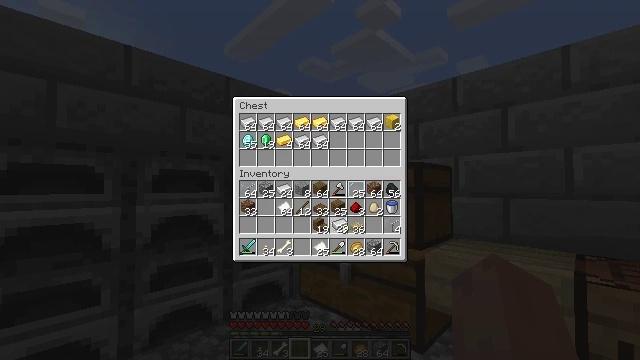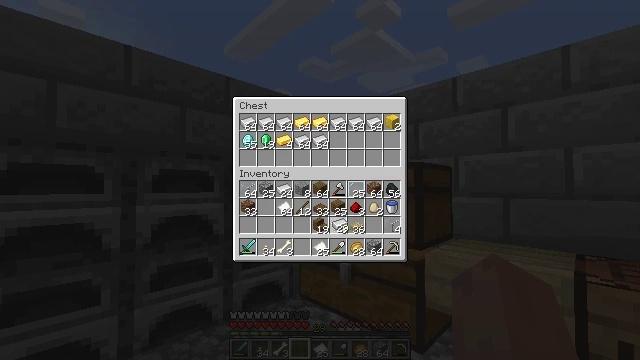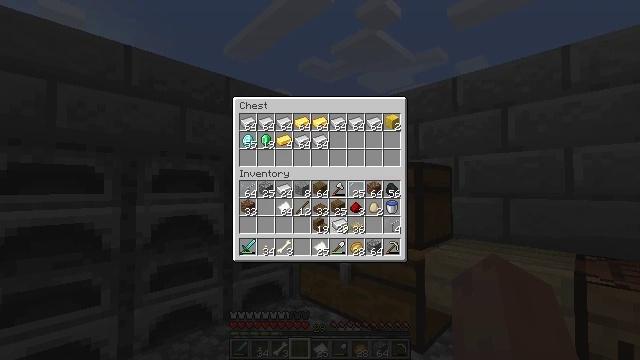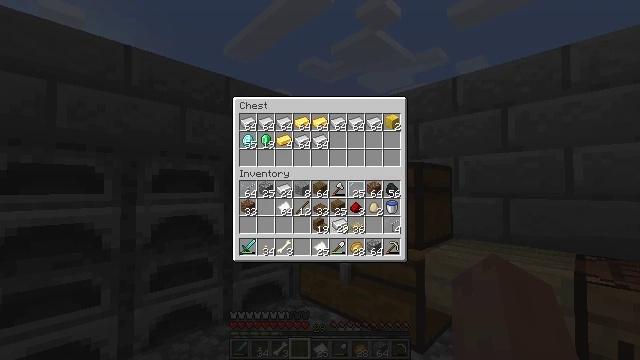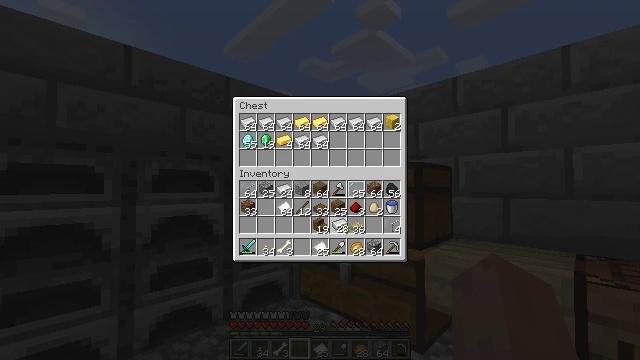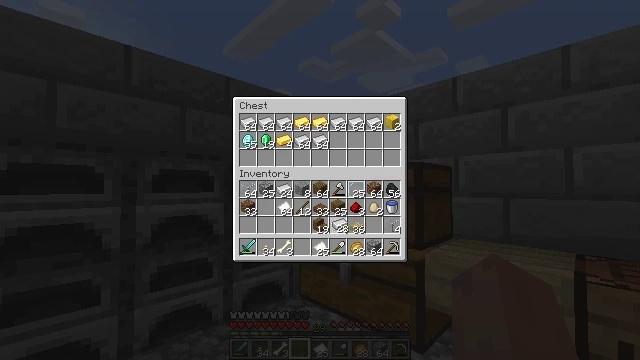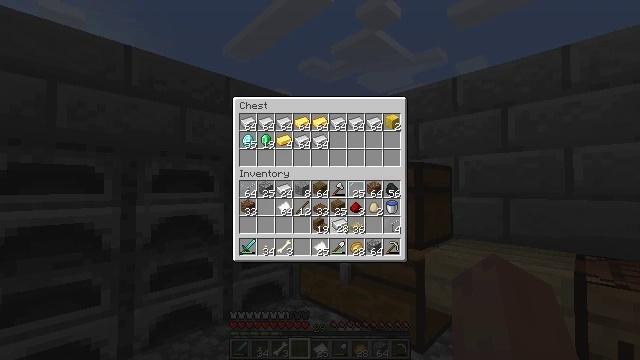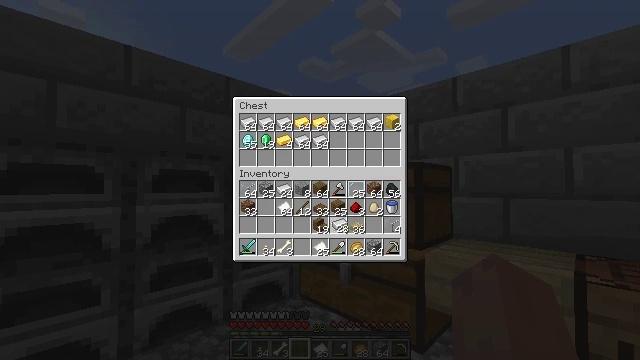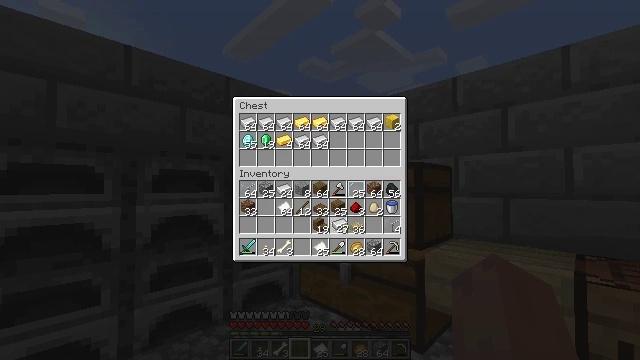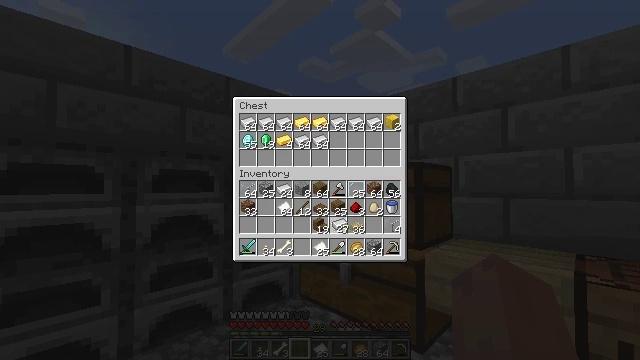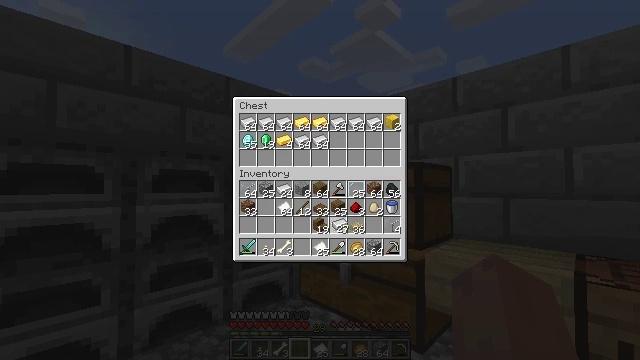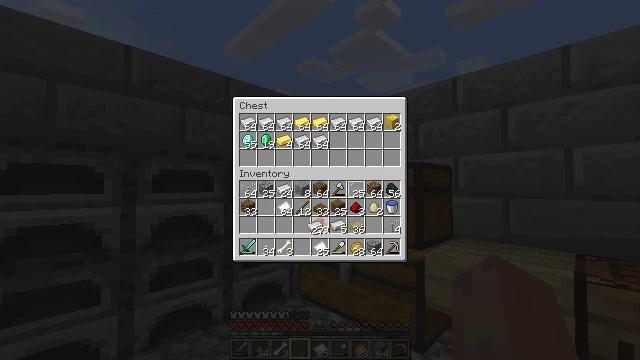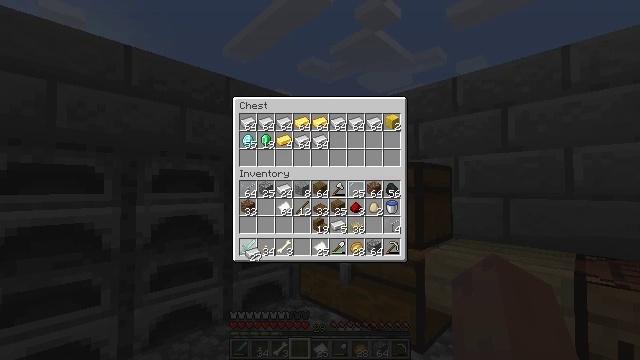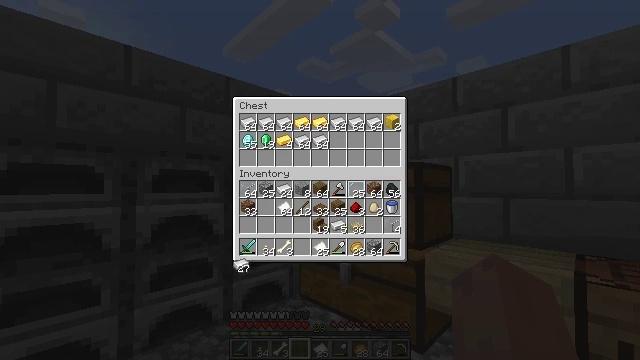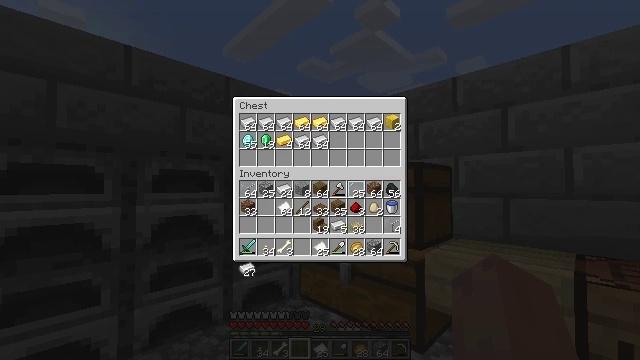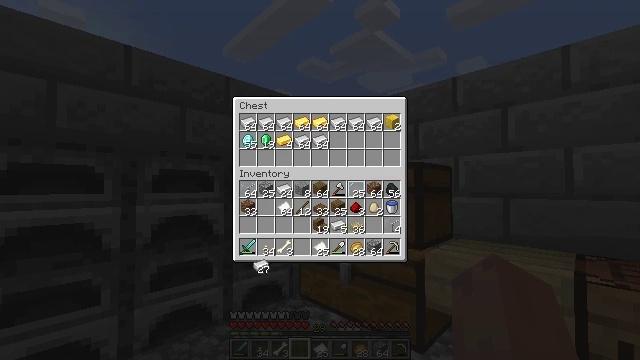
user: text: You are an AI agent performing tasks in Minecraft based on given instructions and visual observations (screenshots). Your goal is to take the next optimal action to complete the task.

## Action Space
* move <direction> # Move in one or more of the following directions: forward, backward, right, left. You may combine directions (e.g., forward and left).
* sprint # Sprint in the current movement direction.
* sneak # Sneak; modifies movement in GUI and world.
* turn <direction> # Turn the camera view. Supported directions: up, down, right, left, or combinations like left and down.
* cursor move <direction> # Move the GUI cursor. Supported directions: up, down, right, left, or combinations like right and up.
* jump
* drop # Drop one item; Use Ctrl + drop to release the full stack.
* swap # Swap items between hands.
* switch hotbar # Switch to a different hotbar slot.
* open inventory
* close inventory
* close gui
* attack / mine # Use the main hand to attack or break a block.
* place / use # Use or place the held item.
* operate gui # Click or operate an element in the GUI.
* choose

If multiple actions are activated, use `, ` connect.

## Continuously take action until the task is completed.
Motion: motion action
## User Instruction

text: Combine redstone and iron ingots in the crafting table to make a compass.
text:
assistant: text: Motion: choose
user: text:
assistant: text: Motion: choose
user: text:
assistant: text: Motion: choose
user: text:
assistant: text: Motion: no_op
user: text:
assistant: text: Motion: choose
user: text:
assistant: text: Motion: choose
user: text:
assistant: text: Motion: choose
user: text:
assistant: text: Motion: no_op
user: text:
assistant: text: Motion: no_op
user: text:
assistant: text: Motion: no_op
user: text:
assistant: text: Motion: cursor move left
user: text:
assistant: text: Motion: cursor move left and down
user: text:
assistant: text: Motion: cursor move left and down
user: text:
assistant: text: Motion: no_op
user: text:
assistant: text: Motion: cursor move right
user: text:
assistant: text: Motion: cursor move right and up
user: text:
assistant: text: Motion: cursor move right and up
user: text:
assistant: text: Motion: cursor move up
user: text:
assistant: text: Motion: no_op
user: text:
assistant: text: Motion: no_op
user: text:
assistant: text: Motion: no_op
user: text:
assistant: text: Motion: no_op
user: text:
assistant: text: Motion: no_op
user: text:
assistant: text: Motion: no_op
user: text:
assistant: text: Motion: choose
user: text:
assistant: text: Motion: choose
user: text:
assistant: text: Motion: choose
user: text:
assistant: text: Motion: choose
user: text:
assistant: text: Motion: no_op
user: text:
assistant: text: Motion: choose